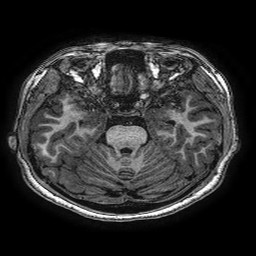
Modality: T1w
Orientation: coronal
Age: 15
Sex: female
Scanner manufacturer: ge
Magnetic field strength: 3 T
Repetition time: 0.00766 s
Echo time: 0.003476 s